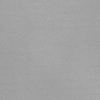
Atmospheric dust classification: dusty